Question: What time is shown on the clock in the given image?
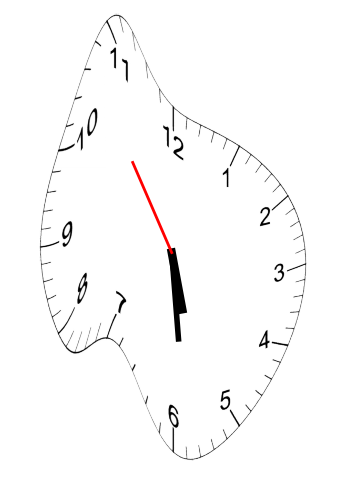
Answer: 05:28:54